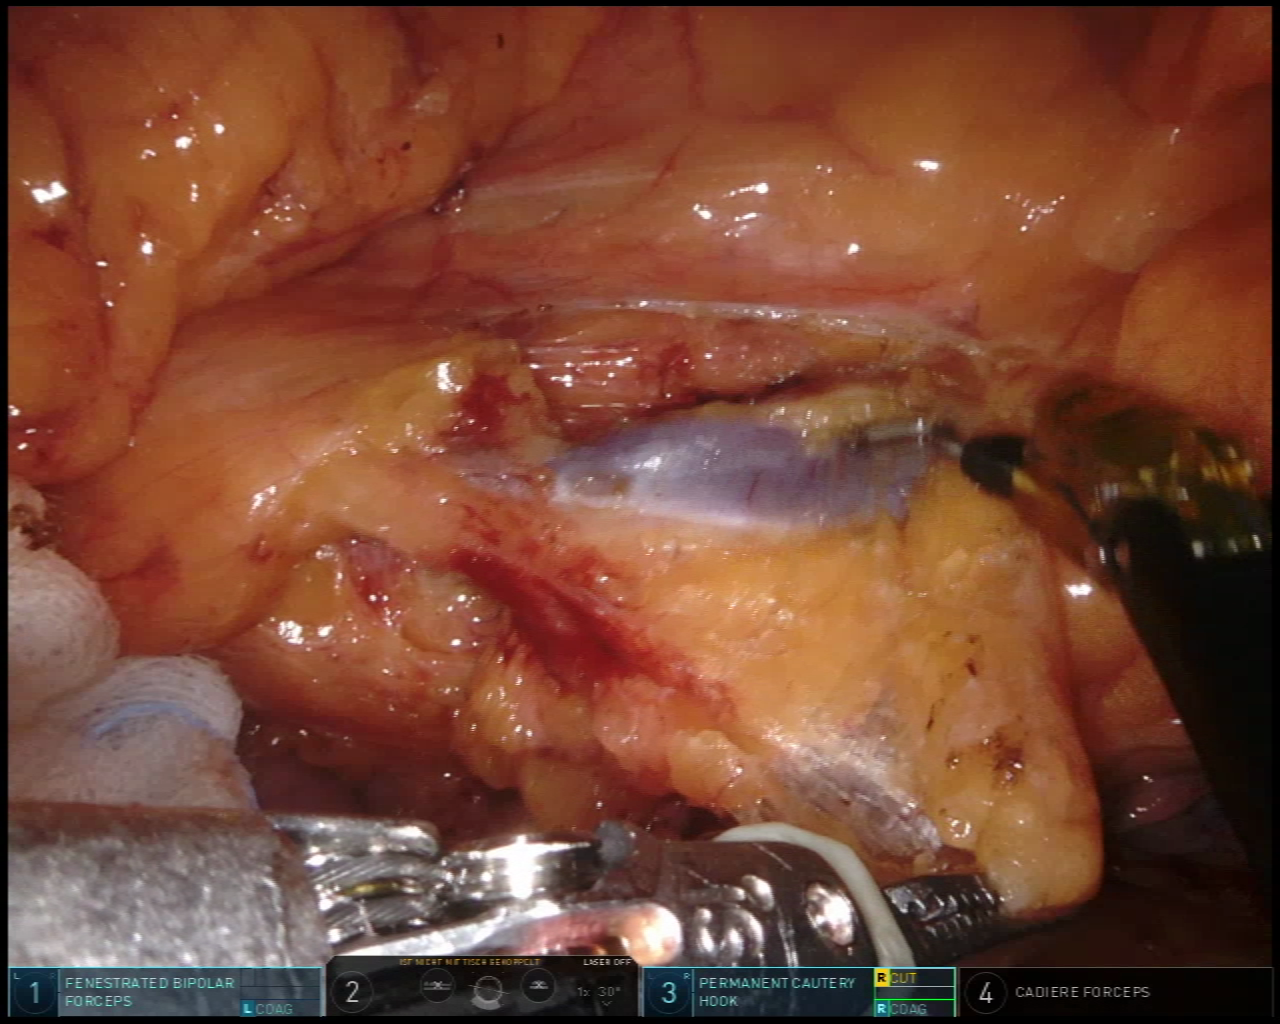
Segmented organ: intestinal_veins
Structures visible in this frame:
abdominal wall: no
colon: no
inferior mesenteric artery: no
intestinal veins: yes
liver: no
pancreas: no
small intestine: no
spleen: no
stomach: no
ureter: no
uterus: no
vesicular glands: no